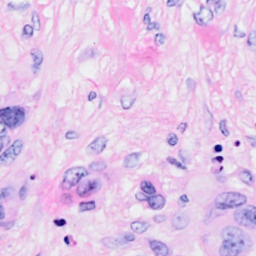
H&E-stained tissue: Breast